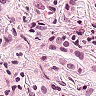
Metastatic tissue present: yes